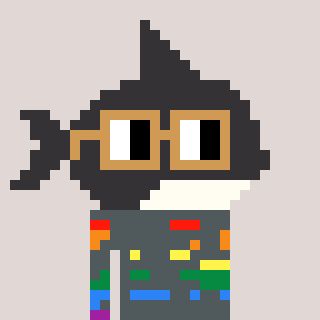
a pixel art character with square brown glasses, a orca-shaped head and a gunk-colored body on a warm background